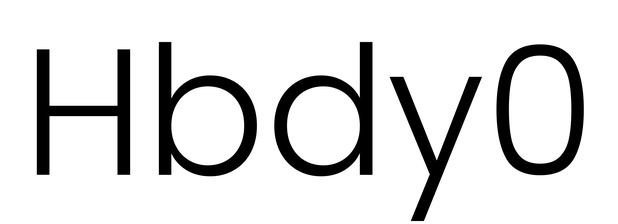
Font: Poppins-Light